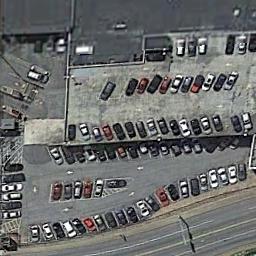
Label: parking_lot